Aerial crown-view tile of a tropical tree (Barro Colorado Island, Panama), acquired 20250512:
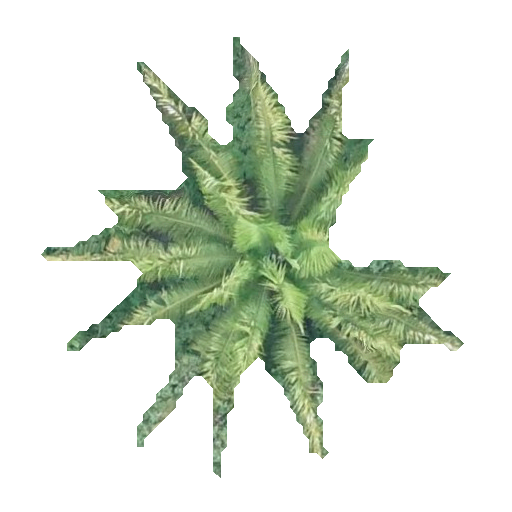
Species: Oenocarpus mapora
GBIF accepted scientific name: Oenocarpus mapora
Crown area: 100.666 m²